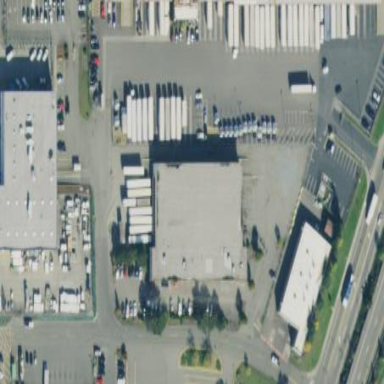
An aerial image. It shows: Warehouse.